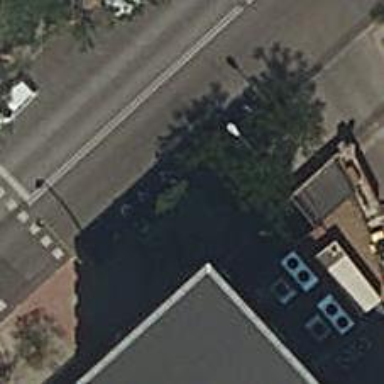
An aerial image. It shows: Motorcycle parking area.